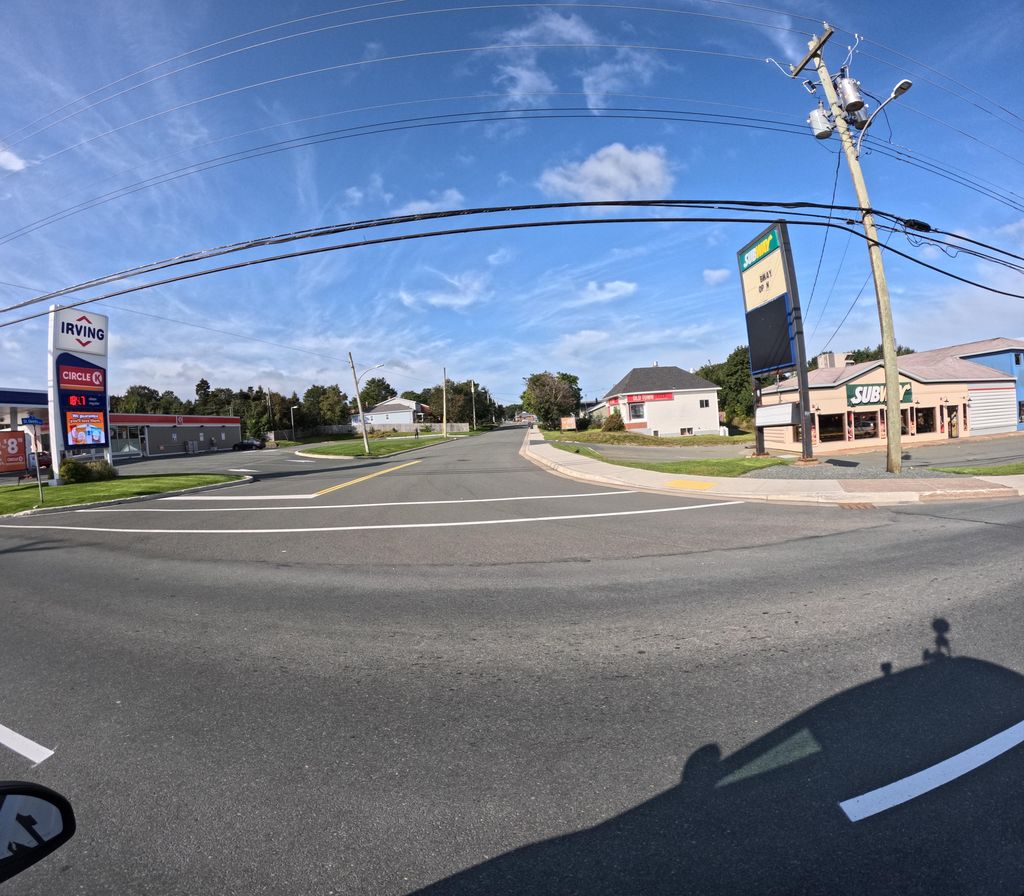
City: st_johns